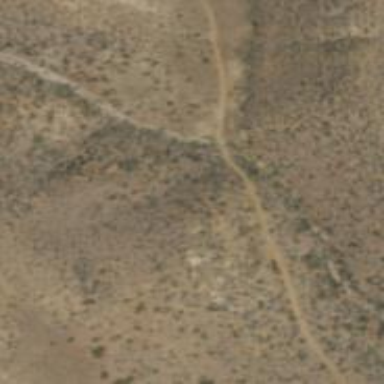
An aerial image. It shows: Path.